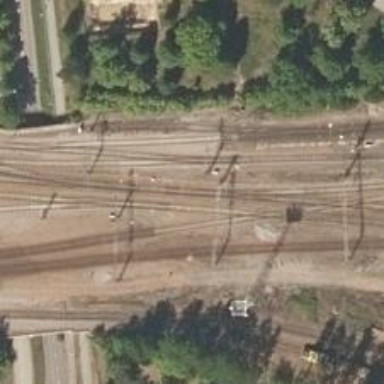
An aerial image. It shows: Railway track with continuous electrified contact line.